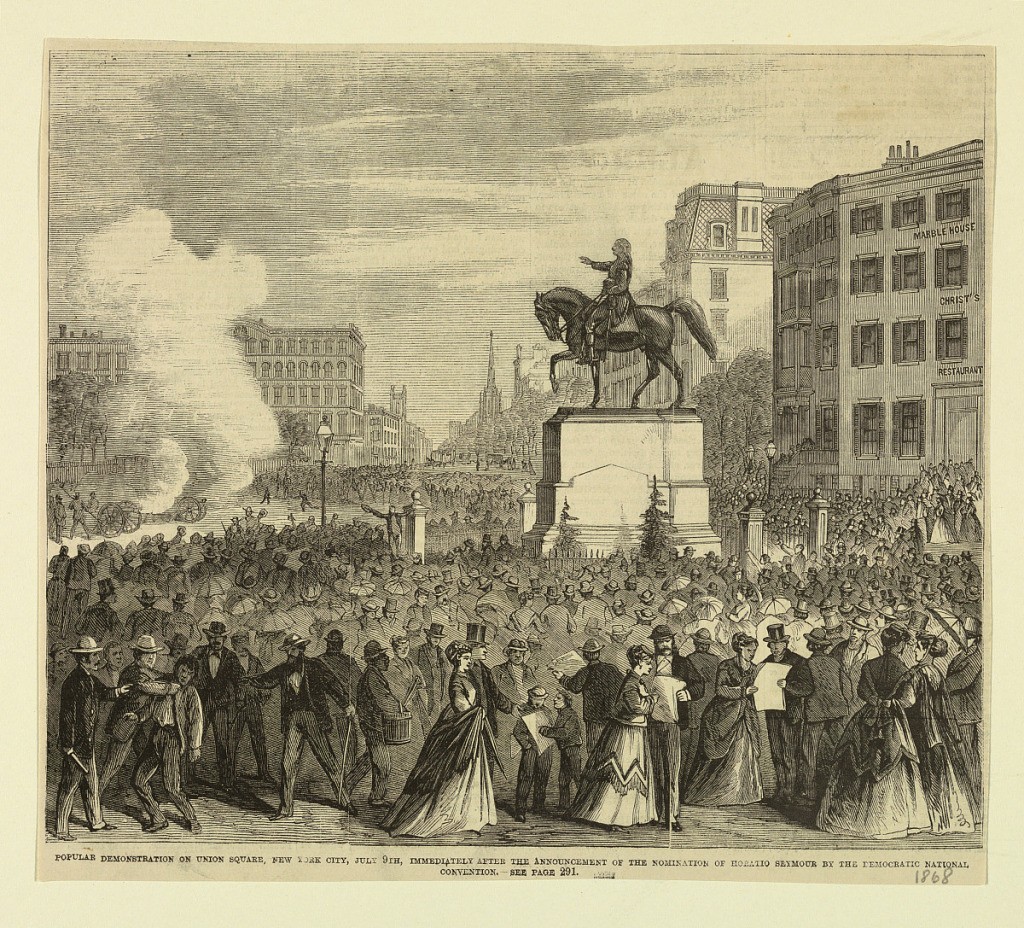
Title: View of Union Square after the Announcement of the Nomination of Horatio Seymoure by the Democratic National Convention
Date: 1868
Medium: Wood engraving on paper
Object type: Print
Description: View of Union Square, New York, showing crowds gathered in a political rally. Caption reads: Popular Demonstration on Union Square, New York City, July 9th, immediately after the announcement of the nomination of Horatio Seymoure by the Democratic National Convention